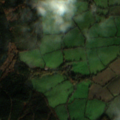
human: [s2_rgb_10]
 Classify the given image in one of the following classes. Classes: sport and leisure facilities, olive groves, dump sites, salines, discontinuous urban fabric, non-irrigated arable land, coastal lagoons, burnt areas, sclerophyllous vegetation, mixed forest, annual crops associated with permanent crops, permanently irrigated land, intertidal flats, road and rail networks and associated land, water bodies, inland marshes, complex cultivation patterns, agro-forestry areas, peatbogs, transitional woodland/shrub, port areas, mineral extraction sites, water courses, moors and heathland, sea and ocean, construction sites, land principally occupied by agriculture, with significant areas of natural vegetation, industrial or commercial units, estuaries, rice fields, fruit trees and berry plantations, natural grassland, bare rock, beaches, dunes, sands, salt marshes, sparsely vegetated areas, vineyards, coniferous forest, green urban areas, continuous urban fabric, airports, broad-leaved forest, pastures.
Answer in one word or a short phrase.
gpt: non-irrigated arable land, pastures, broad-leaved forest, coniferous forest, transitional woodland/shrub